Question: I have following table DDL. Can I safely use ROWKEY to identify a row uniquely? I don't want to use Sequence/On-Insert trigger thing.
'''
CREATE
TABLE T_SEGMENT
(
SEGMENT_NAME VARCHAR2(15),
ROWKEY VARCHAR2(50) DEFAULT sys_guid()
)
'''

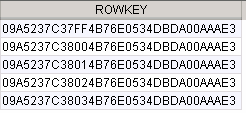
Answer: If you are asking "is sys_guid() guaranteed to return a unique value", yes. Well, almost yes-- part of the GUID is the result of a random number generator so it's theoretically possible that you'd get a duplicate, it's just incredibly unlikely.
Of course, if you are using a GUID to uniquely identify a row, it would make sense to define the 'rowkey' as the primary key and it would make sense for that key to be the first column in the table.